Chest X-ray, PA view. Patient: 64 years old, sex F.
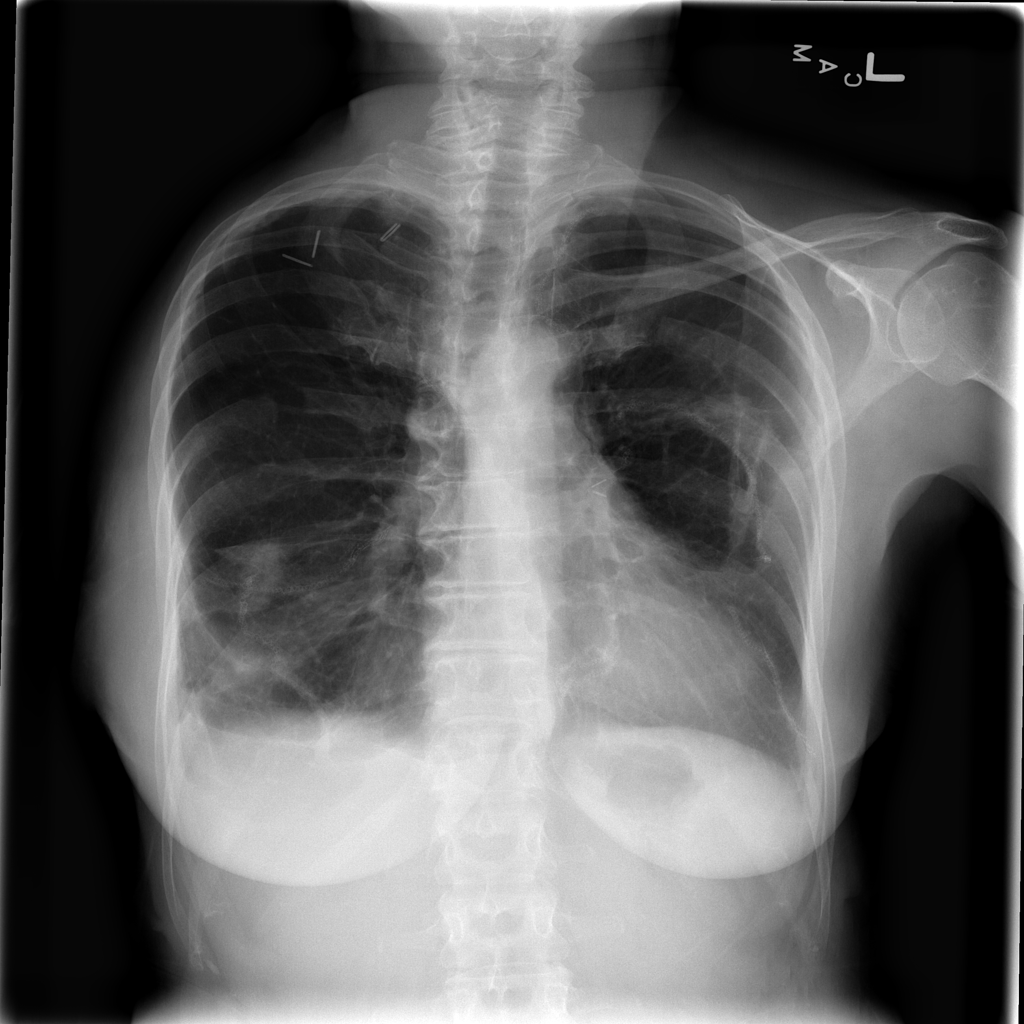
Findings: Pneumothorax